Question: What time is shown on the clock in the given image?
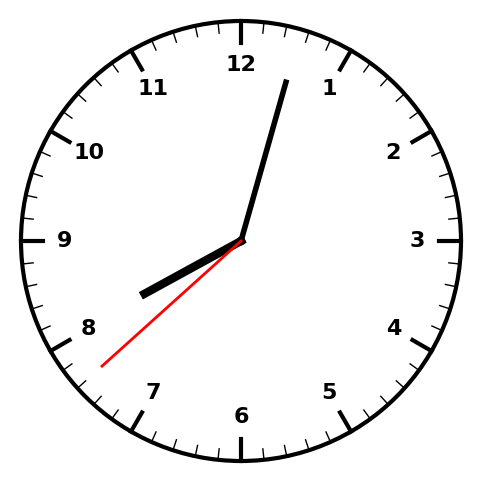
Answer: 08:02:38